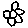
Label: flower